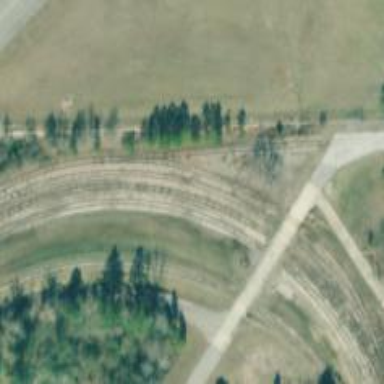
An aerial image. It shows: Railway spur service.